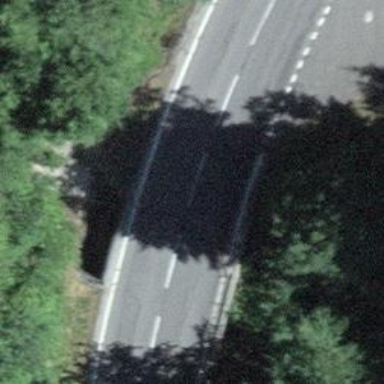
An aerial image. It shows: Tertiary road on bridge with asphalt surface.